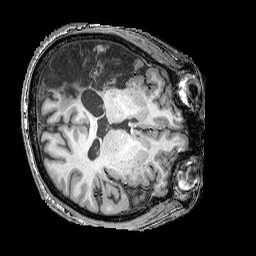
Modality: T1w
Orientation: axial
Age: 58
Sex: male
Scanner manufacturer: siemens
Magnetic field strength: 3 T
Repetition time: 2.25 s
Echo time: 0.00411 s